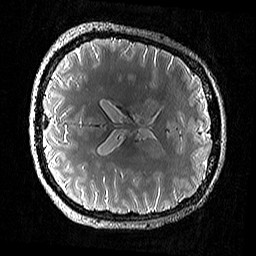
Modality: T2w
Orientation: axial
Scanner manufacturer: siemens
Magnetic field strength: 3 T
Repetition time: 3.2 s
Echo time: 0.428 s